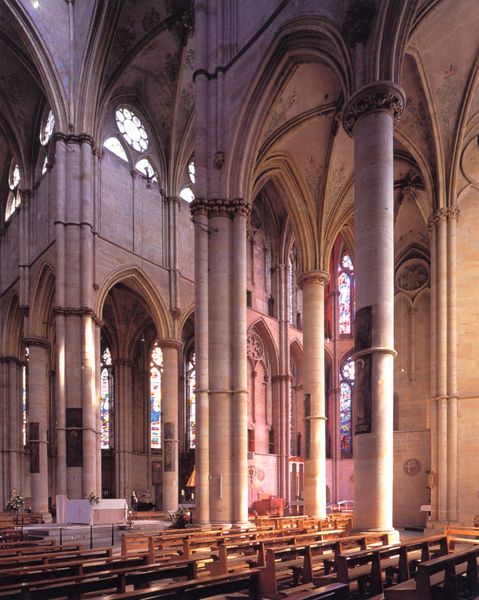
Titel: Liebfrauenkirche in Trier
Standort: Trier, Liebfrauenkirche (EU - D - RP)
Schlagwörter: dunkel, schatten, fenster, hell, licht, marmor, pfeiler, säulen, beige, architektur, stein, innenraum, kirche, gotik, rosa, kreis, rund, schiff, bogen, bündel, bank, innenansicht, hoch, foto, bögen, gewölbe, rundfenster, dom, münster, altar, arkaden, bänke, hauptschiff, kapitelle, kathedrale, kirchenbank, kirchenbänke, buntglas, bündelpfeiler, gotisch, kreuzgewölbe, rosette, seitenschiff, spitzbogen, spitzbögen, mittelalter, fresken, chor, sitzbank, streben, sakral, mittelalterlich, rosetten, sakralbau, masswerk, querschiff, sitzbänke, haupthaus, kirchenfenster, achtpaß, fenstermalerei, kirchbänke, kirchenineres